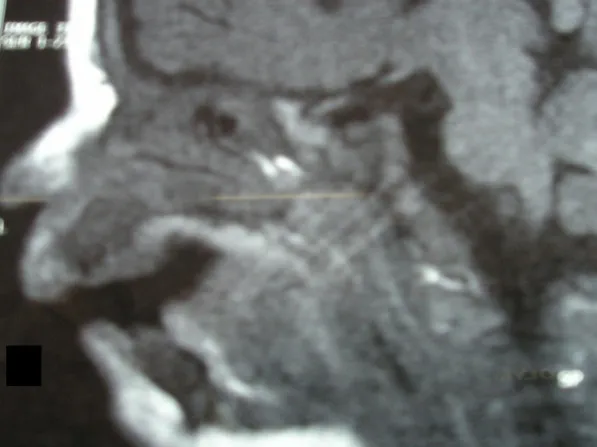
Sagittal MRI imaging, showed markedly hypoplastic tongue.
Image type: radiology (mri)